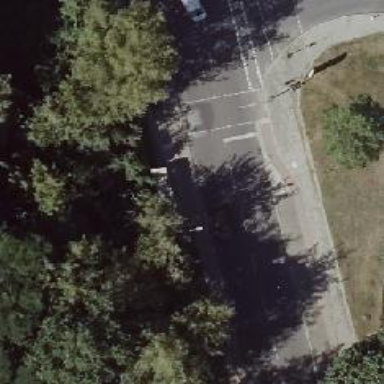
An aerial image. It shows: Secondary road with asphalt surface. There is cycle track on the left side of the road.